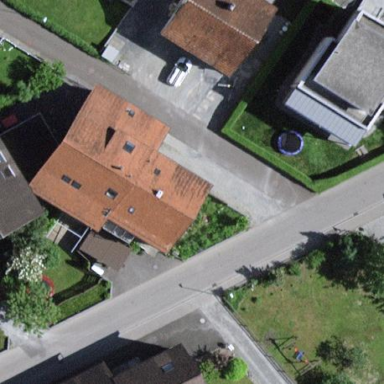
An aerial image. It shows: Semi-detached house.